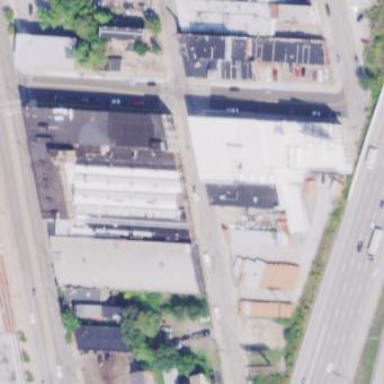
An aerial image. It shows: Industrial building.